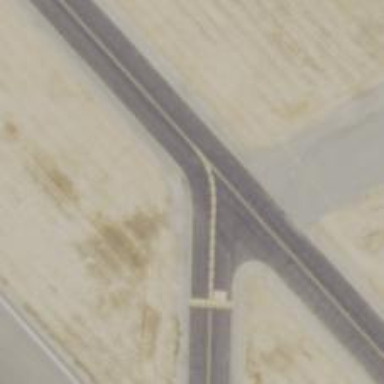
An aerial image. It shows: View of taxiway at the airport.